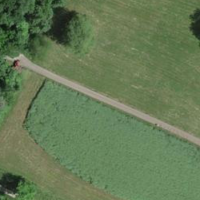
EUNIS habitat code: 25
Species observed at this site:
Asplenium trichomanes